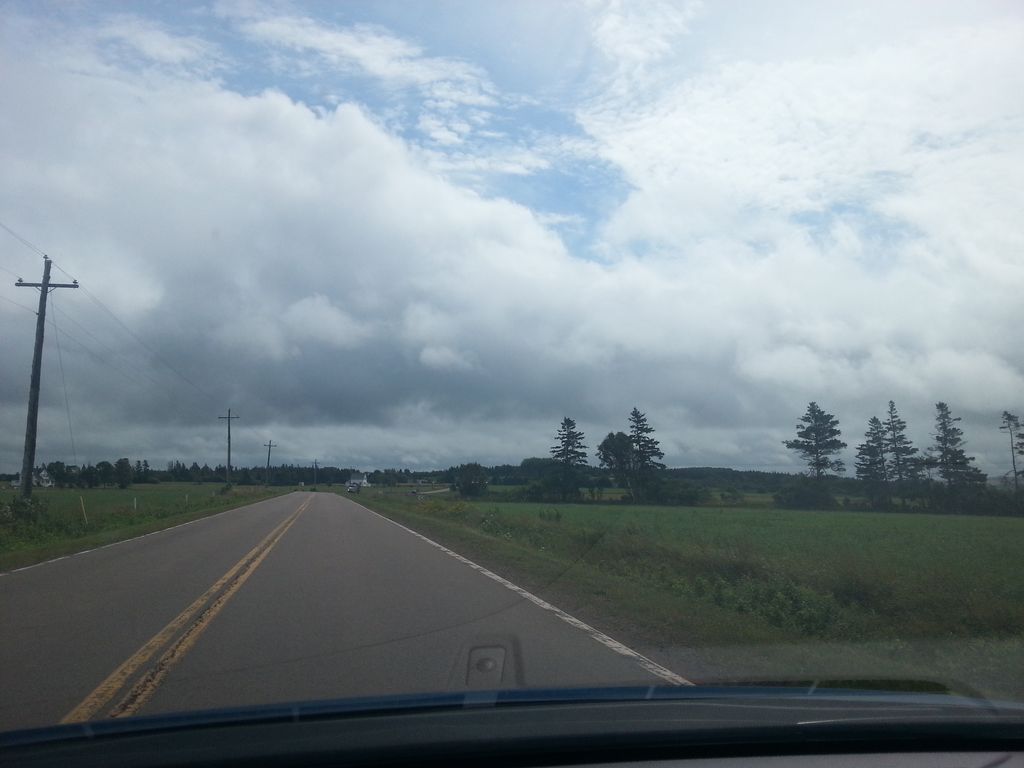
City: charlottetown